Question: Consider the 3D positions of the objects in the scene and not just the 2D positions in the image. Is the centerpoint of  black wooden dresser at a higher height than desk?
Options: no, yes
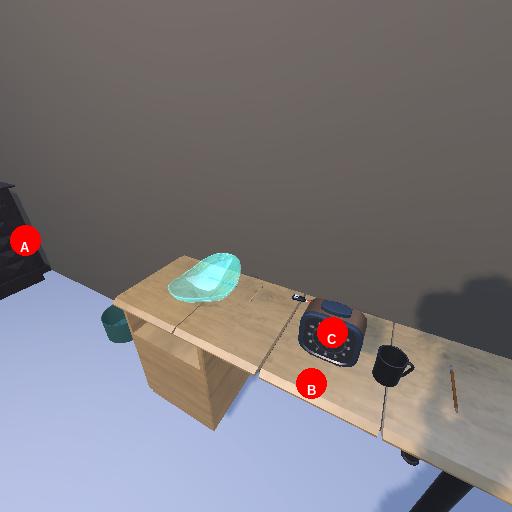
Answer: no